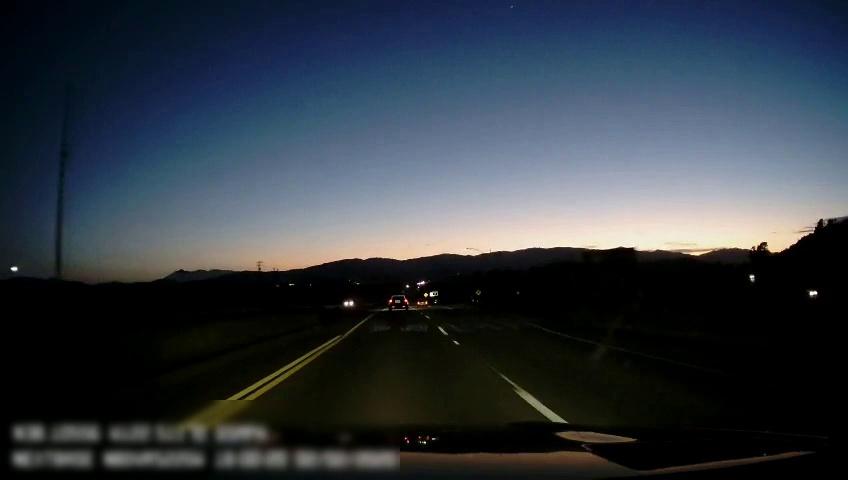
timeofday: Dusk/Dawn/Twilight
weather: Sunny
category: Drivable Space
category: Vehicles | Car
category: Vehicles | Car
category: Vehicles | Car
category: Lanes | Current Lane
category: Lanes | Current Lane
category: Lanes | Alternate Lane